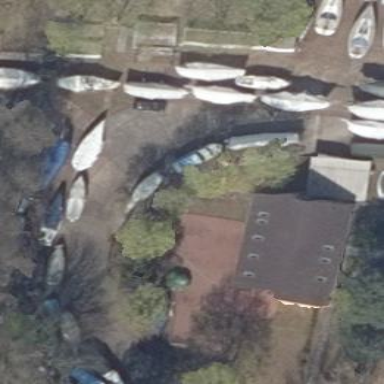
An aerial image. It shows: Boat storage area.